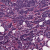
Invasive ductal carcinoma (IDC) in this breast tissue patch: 1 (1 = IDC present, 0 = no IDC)